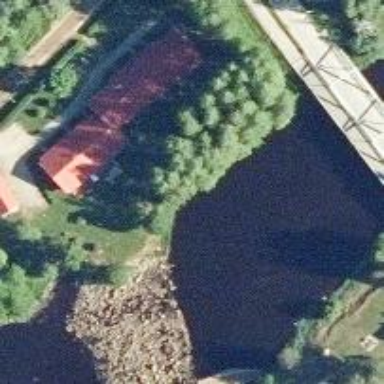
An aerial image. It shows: Terrace building.